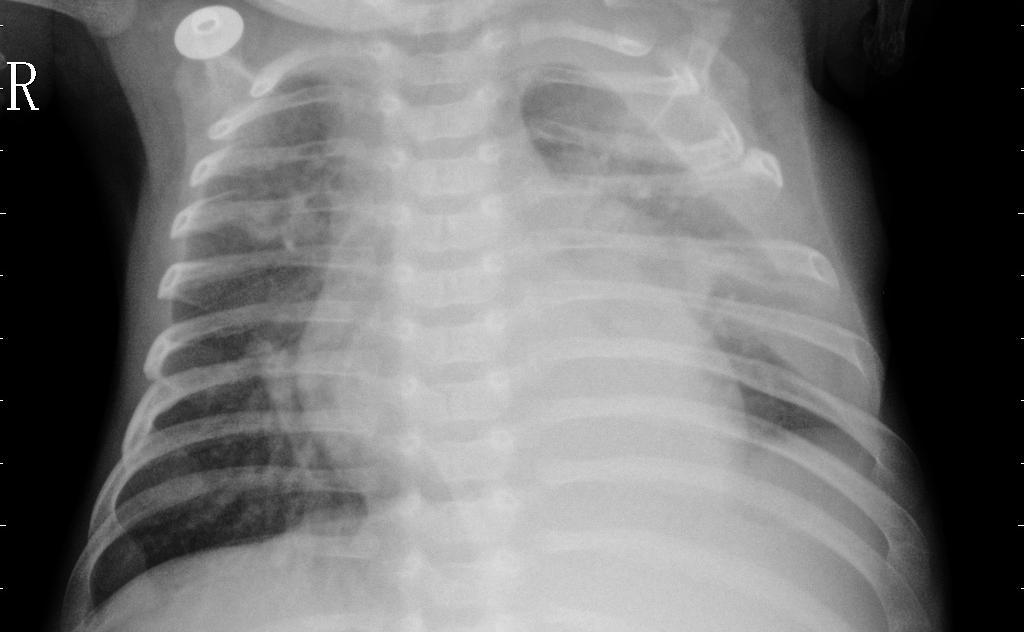
Diagnosis: PNEUMONIA